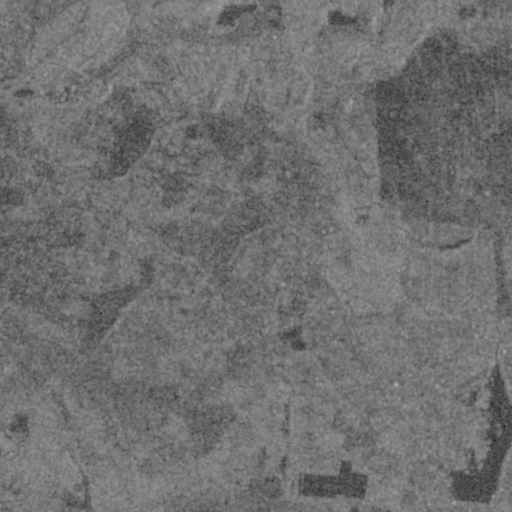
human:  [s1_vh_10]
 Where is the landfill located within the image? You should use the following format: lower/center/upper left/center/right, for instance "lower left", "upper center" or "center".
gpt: The landfill is located in the lower right of the image.
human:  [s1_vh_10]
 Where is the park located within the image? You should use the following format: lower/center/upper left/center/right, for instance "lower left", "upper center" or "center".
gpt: The park is located in the lower left of the image.
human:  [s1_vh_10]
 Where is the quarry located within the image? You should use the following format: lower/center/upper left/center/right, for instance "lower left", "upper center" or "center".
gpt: The quarry is located in the upper of the image.
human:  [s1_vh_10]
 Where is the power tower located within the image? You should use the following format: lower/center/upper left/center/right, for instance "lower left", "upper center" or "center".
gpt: There is no power tower in the image.

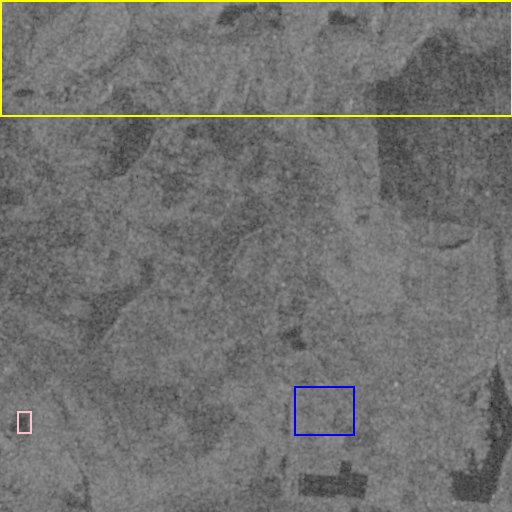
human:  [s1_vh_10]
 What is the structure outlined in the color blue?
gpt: The structure outlined in blue is a landfill.
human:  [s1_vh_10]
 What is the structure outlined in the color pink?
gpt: The structure outlined in pink is a park.
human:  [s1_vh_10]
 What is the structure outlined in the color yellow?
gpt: The structure outlined in yellow is a quarry.
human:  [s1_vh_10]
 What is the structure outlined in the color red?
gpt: There is no red outline.